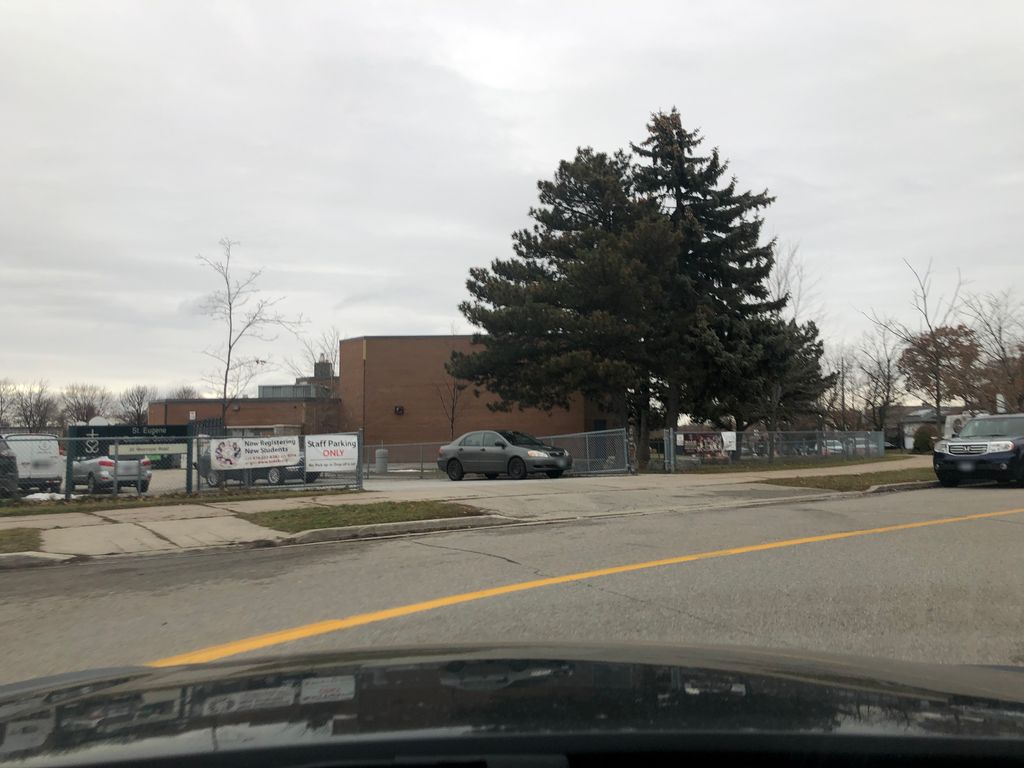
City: toronto